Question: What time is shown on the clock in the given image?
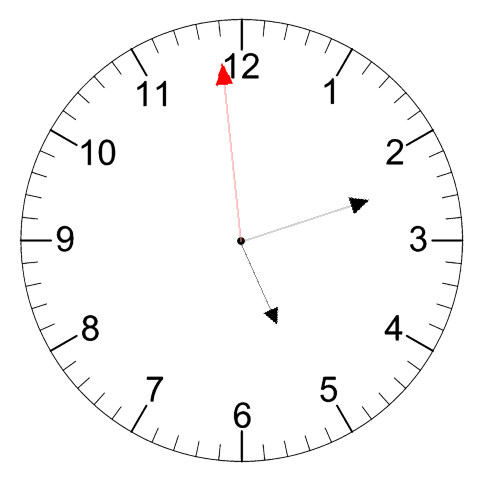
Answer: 05:11:59